Chest X-ray. View position: AP
Patient age: 19
Patient sex: M
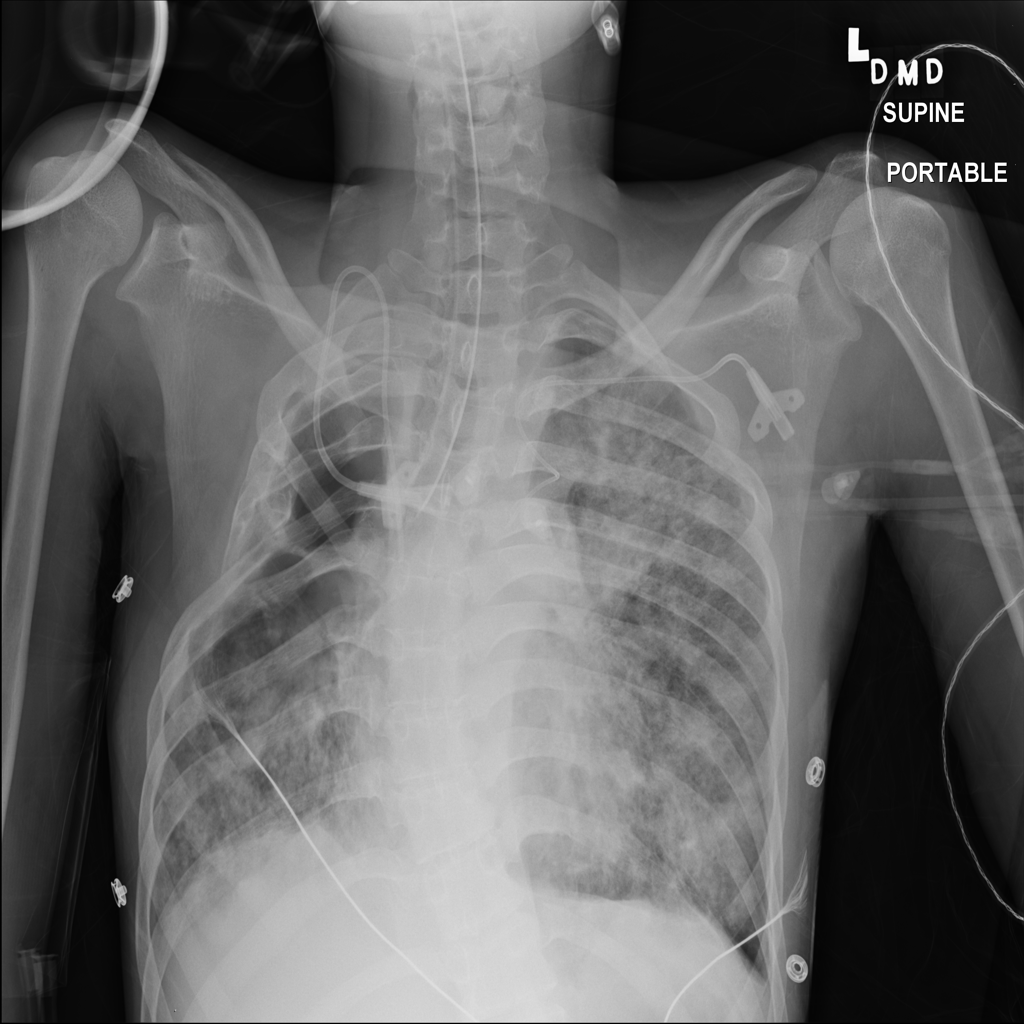
Finding: Pneumothorax